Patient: sex M, age 45
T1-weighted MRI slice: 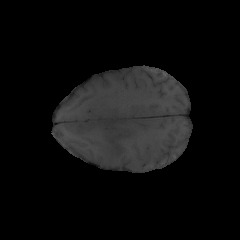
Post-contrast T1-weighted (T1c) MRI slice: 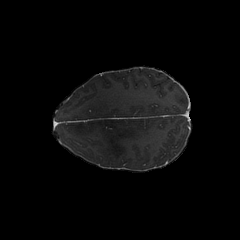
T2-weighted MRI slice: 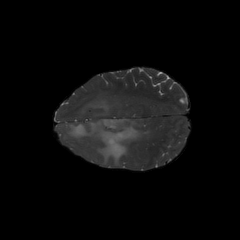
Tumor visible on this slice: yes
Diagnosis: Astrocytoma, IDH-mutant
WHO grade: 3